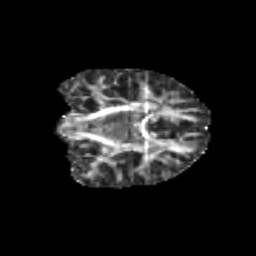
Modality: FA
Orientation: coronal
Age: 12
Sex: female
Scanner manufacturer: siemens
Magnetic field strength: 3 T
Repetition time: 3.8 s
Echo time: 0.07 s